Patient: sex M, age 57
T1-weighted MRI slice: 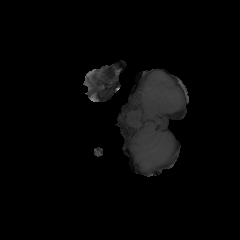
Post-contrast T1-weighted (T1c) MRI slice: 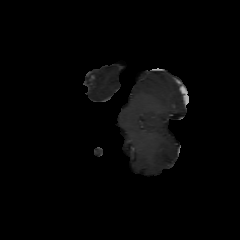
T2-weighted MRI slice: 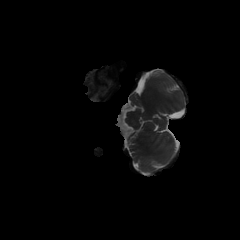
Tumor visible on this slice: no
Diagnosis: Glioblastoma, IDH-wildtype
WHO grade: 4